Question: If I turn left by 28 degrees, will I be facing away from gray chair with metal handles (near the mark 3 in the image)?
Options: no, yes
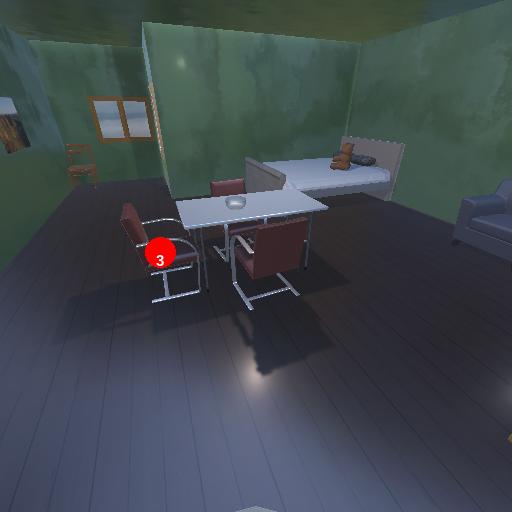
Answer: no